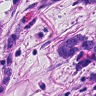
Metastatic tissue present: yes